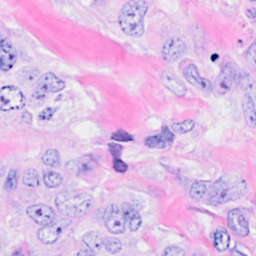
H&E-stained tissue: Breast